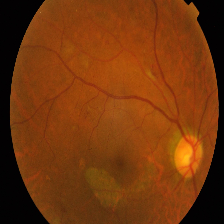
Diabetic retinopathy grade: Proliferative DR